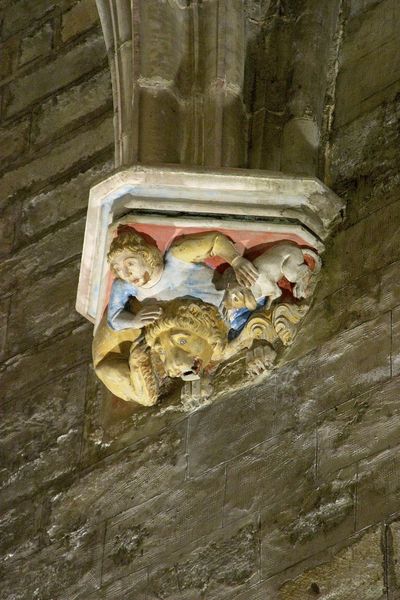
Titel: Kathedrale von Pamplona
Künstler: Jaques Perut
Standort: Pamplona, Kathedrale (EU - E - Navarra)
Schlagwörter: blau, hand, kopf, mann, gelb, braun, bunt, haar, licht, pfeiler, säule, weiss, hund, rot, tier, tiere, beige, blond, wand, gesicht, mensch, stein, steine, kirche, gold, person, gotik, locken, statue, mähne, farbig, fassade, mauer, saal, angst, detail, verzierung, plastik, fugen, stütze, schwein, dom, löwenkopf, kreuzrippengewölbe, löwen, mittelalter, löwe, gothik, kapitel, wan, schlappohren, pranken, skluptur, lockiges haar, gelocktes haar, kreuzbogen